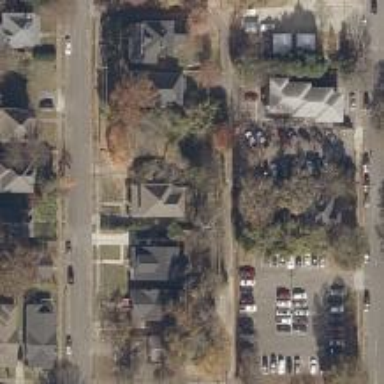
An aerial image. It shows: Neighbourhood with historic district.